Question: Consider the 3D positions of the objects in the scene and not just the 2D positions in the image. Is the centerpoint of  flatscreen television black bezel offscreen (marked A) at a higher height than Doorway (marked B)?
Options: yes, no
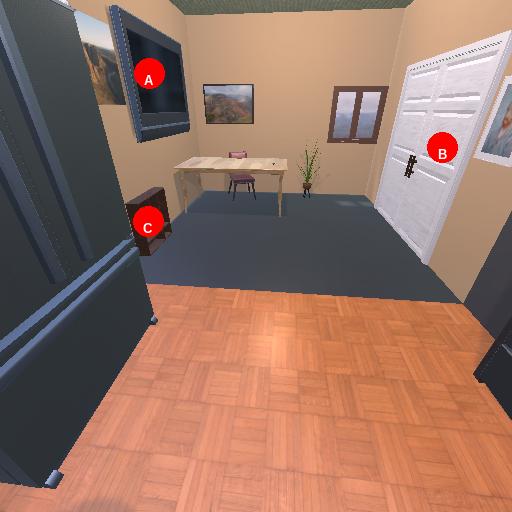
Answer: yes